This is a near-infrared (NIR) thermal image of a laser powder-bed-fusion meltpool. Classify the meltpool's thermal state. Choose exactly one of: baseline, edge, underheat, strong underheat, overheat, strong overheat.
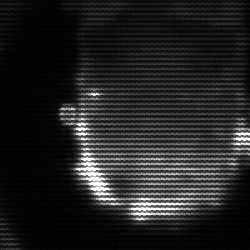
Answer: baseline